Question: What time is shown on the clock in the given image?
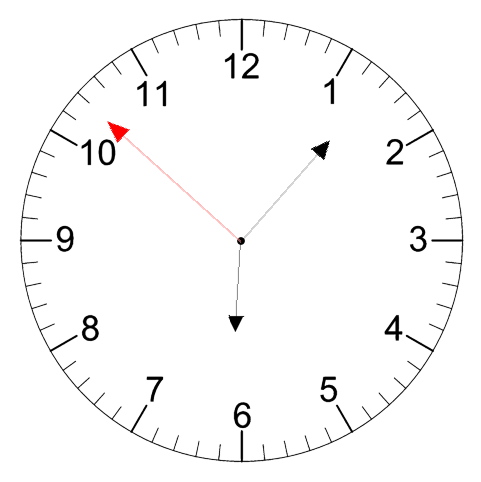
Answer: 06:06:52